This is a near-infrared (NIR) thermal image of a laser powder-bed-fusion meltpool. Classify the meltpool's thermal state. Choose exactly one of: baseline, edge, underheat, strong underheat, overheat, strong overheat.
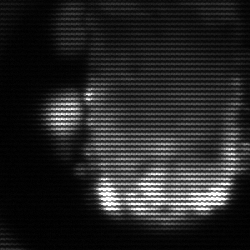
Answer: baseline